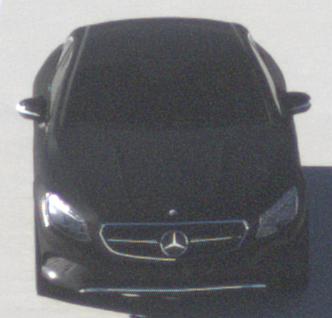
Make: Mercedes-Benz
Model: S 400 Coupé
Detailed model: S-Class (217) Coupé
Model produced from: 2015/10
Model produced until: 2017/09
Doors: 2
Color: black
Road condition: dry road
Daytime: morning or afternoon
Contrast: high contrast